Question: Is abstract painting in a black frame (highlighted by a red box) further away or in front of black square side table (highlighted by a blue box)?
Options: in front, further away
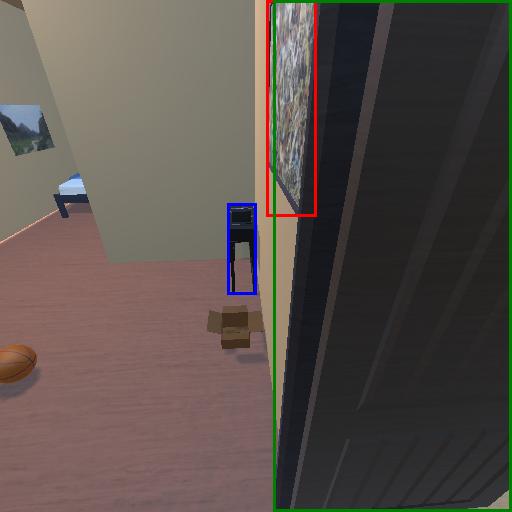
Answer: in front